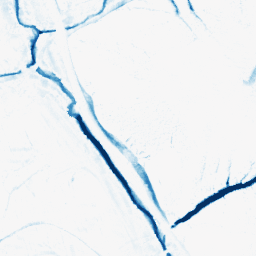
Category: morphological
Decomposition family: morphological_ellipse
Decomposition parameters: operation: closing
width: 10
height: 10
Upsampling method: edge_directed
Upsampling parameters: scale: 4
Upsampling scale: 4